Question:
Do you know the name of the part where "california" is written, and how i can change its background color and textcolor ?
Thanks, Niels
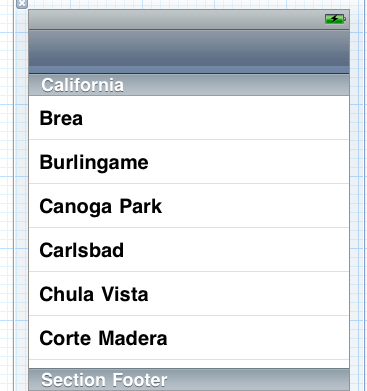
Answer: In order to edit a 'UITableView' header, you have to make use of the 'UITableViewDelegate' protocol.
<URL>.